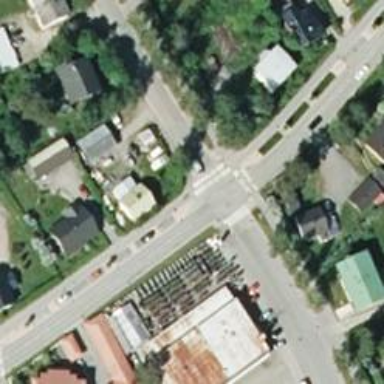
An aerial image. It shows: Uncontrolled road crossing.